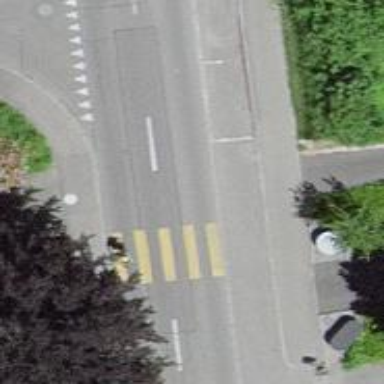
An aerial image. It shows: Uncontrolled zebra crossing on the road.